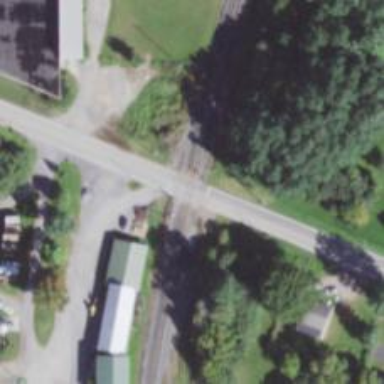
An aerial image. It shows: Railway level crossing.